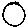
Label: circle